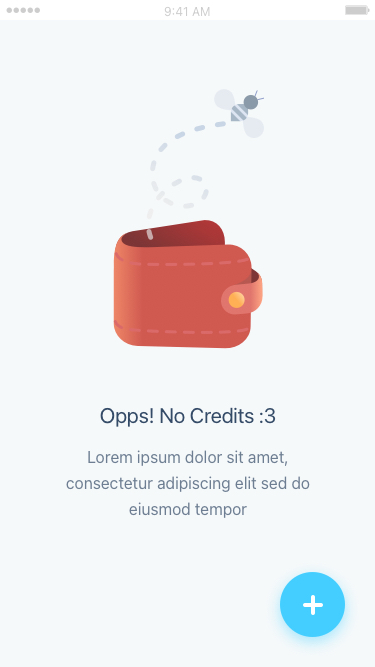
Text in this UI design:
Lorem ipsum dolor sit amet, consectetur adipiscing elit sed do eiusmod tempor
Opps! No Credits :3